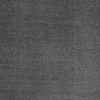
Atmospheric dust classification: dusty